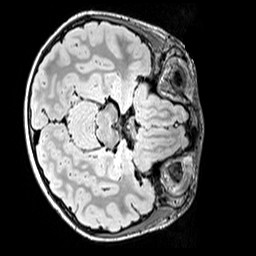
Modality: FLAIR
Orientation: axial
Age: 11
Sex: male
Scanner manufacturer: siemens
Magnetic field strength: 3 T
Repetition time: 5 s
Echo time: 0.388 s